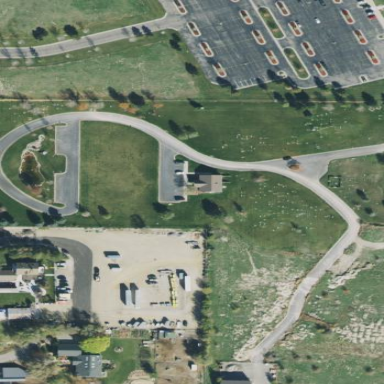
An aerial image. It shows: Cemetery with mown grass.